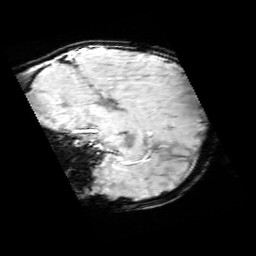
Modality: SWI
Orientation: sagittal
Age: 10
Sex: female
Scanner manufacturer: siemens
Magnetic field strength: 3 T
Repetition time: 0.027 s
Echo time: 0.02 s